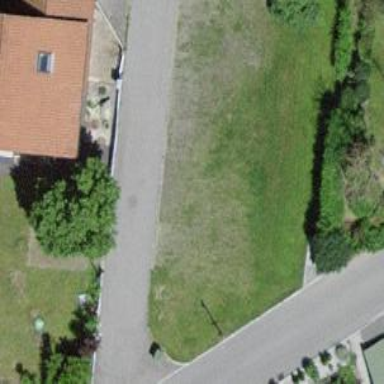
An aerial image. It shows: Street-side parking area on grass.